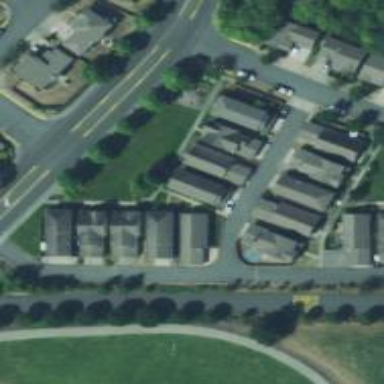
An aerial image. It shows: Living street.